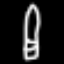
Label: pencil